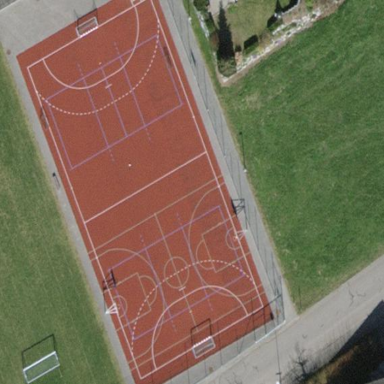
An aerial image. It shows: Multi-sport pitch for leisure activities.